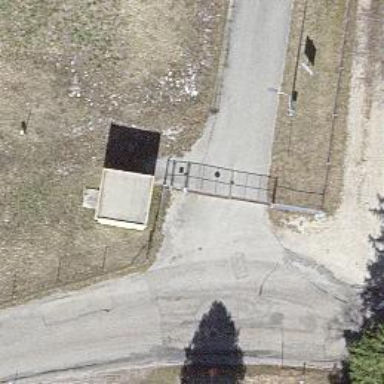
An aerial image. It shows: Gate.